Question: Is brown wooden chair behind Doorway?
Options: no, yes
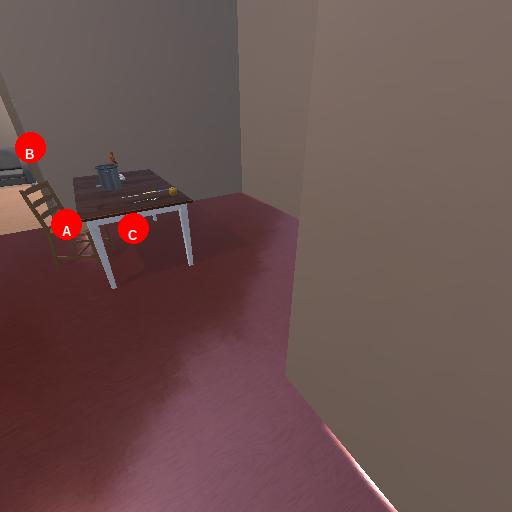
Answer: no